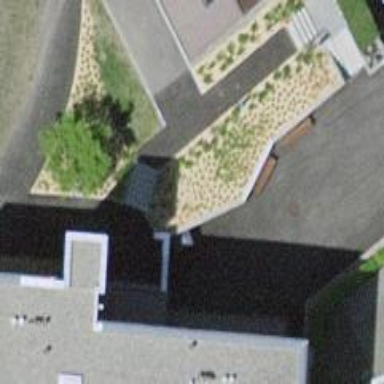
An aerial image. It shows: Road with steps.